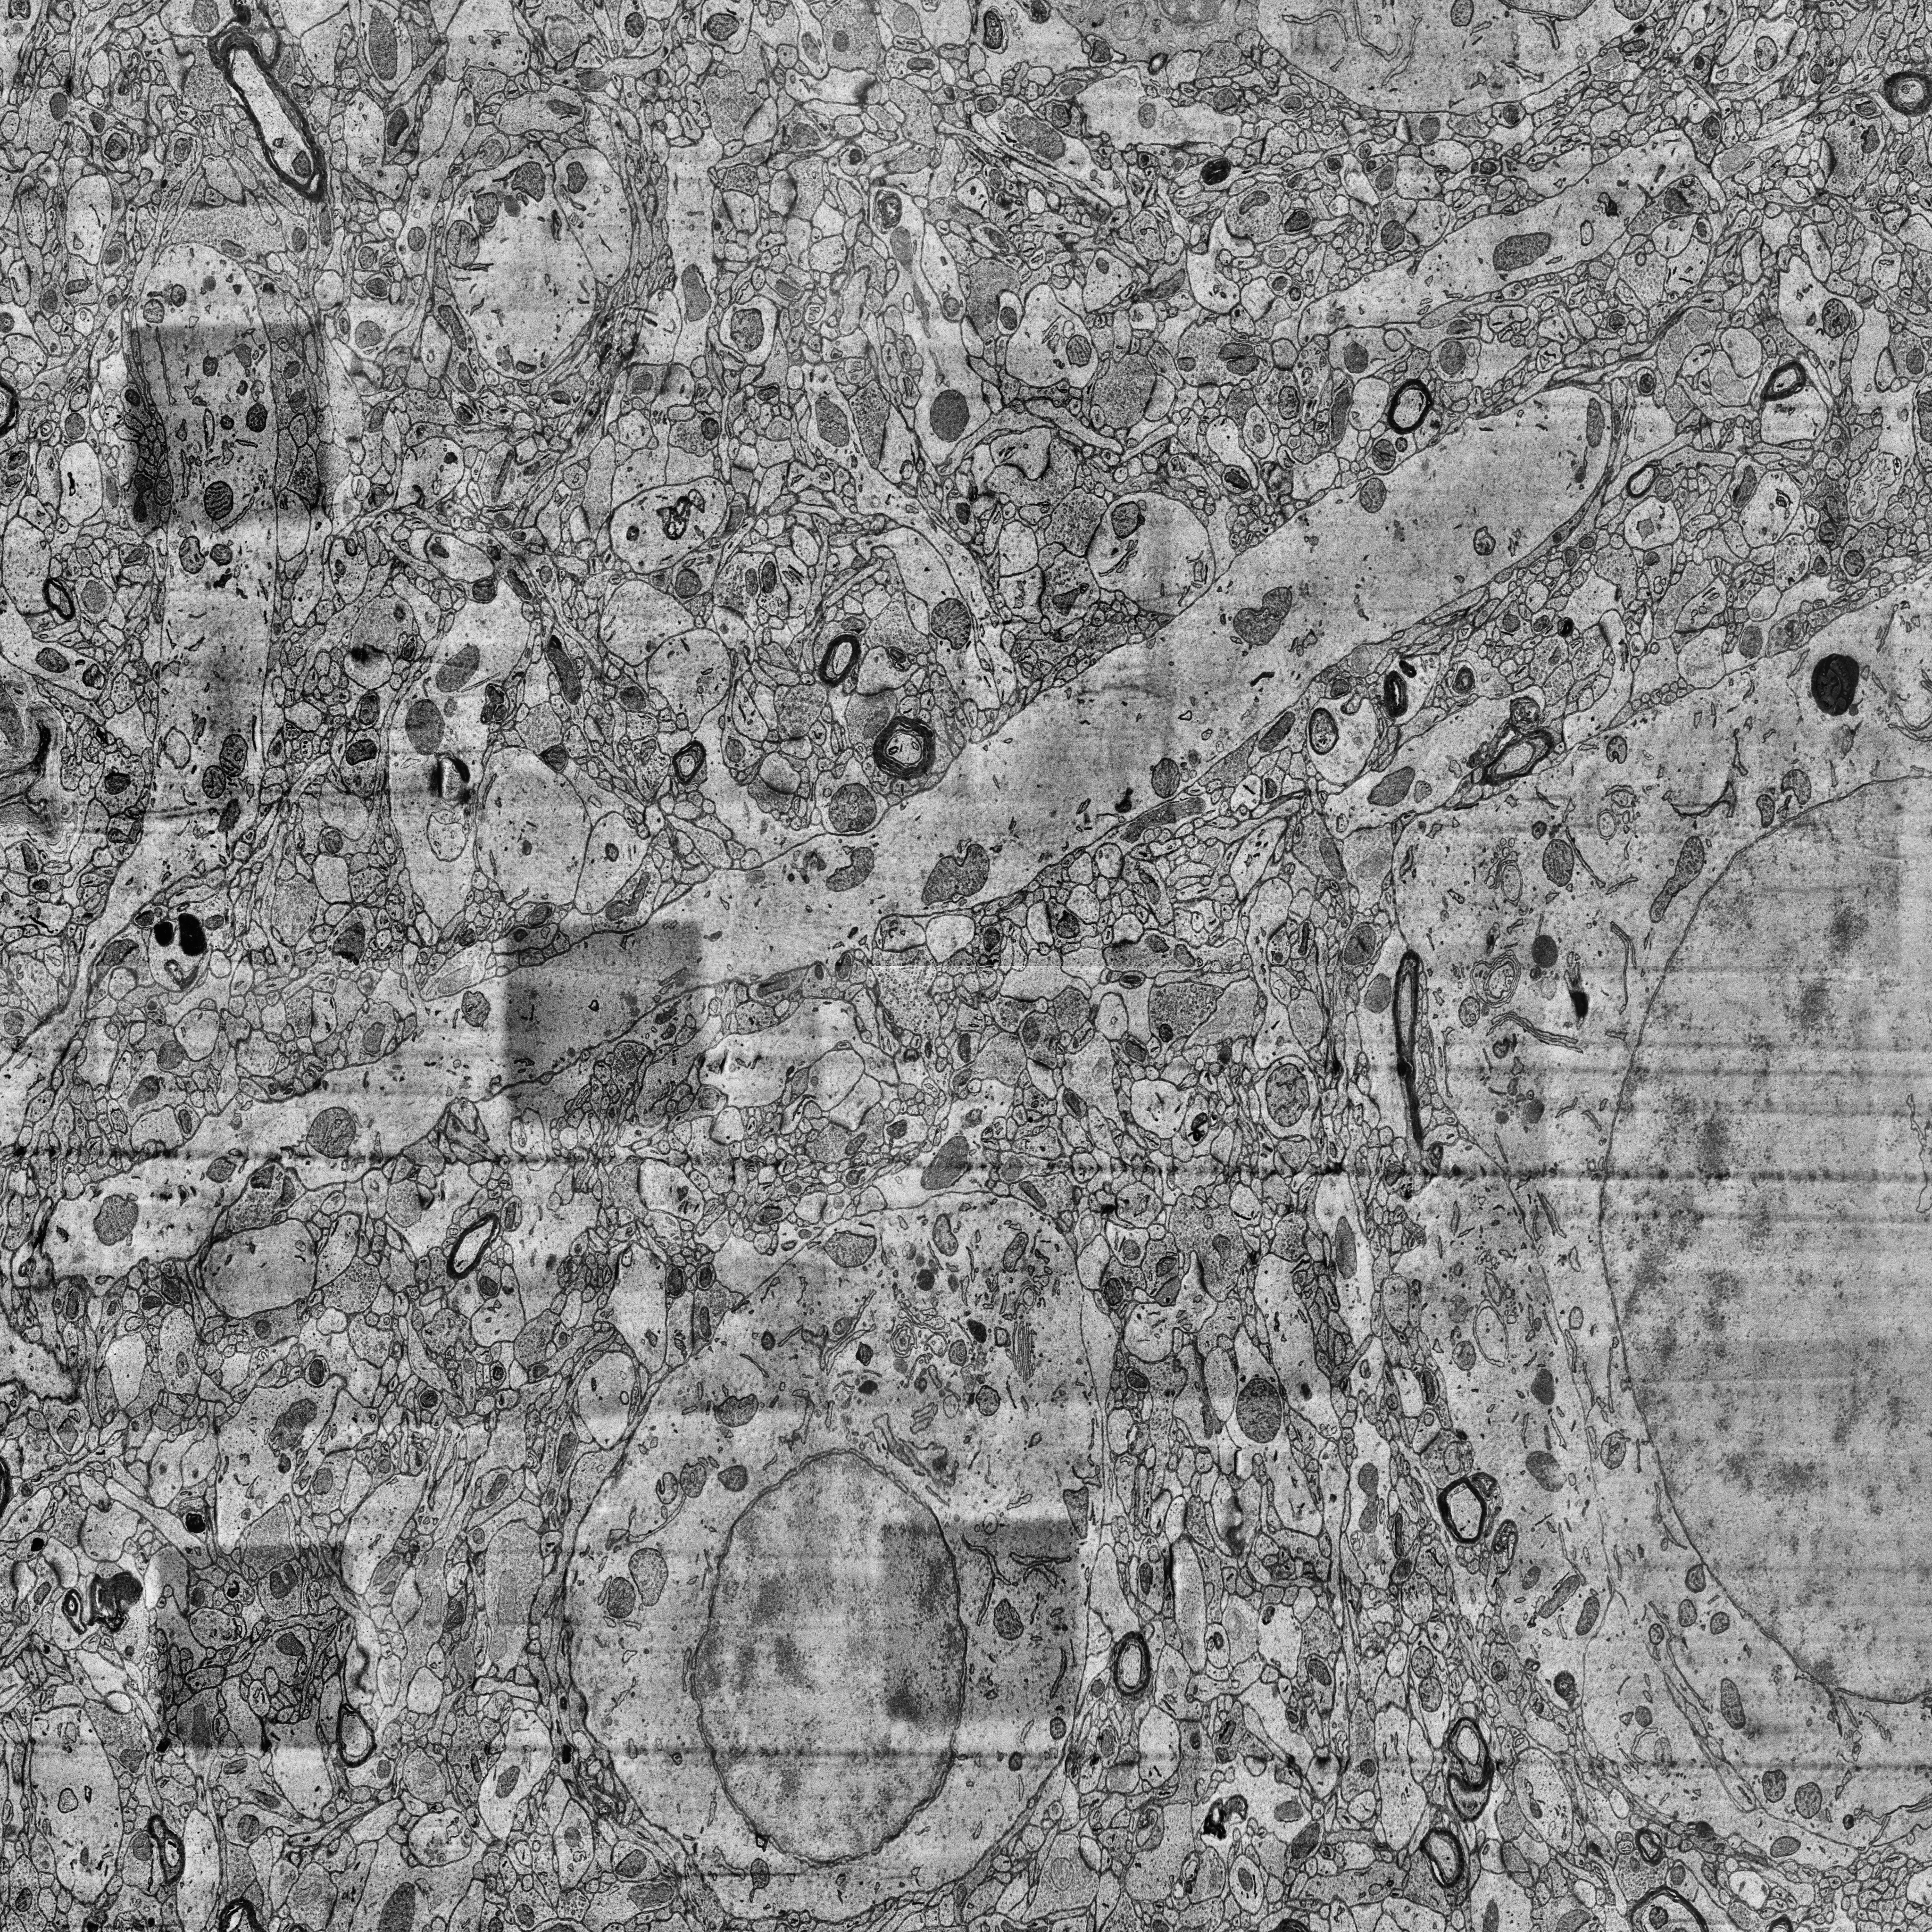
Electron microscopy slice of human cortex tissue
Slice depth (z): 353
Mitochondria instances in slice: 459